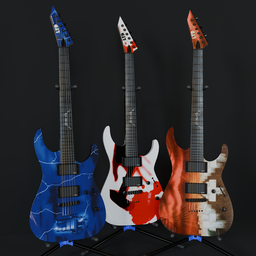
Label: electronics